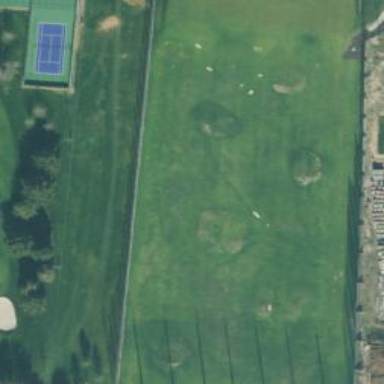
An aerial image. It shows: Grassy area designated for driving range golf.